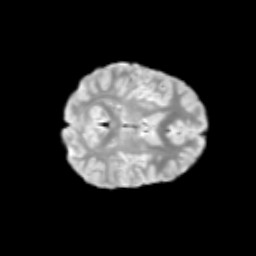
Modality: T2w
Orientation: axial
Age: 12
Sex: female
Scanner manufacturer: siemens
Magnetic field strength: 3 T
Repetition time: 3.8 s
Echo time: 0.07 s